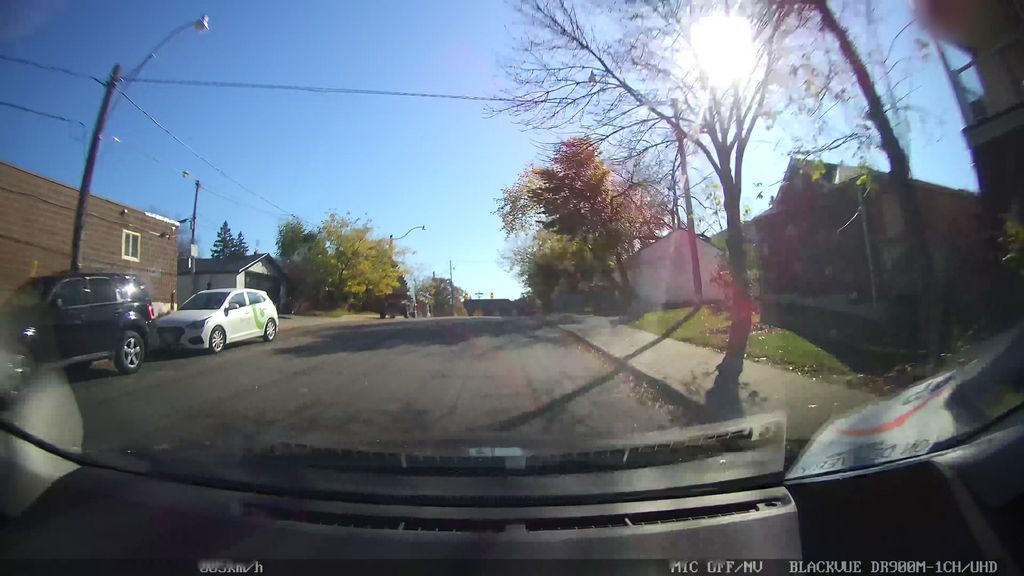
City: toronto